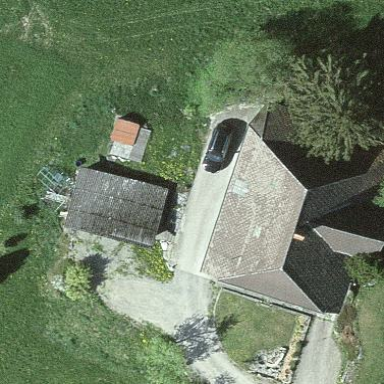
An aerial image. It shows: Farm building.